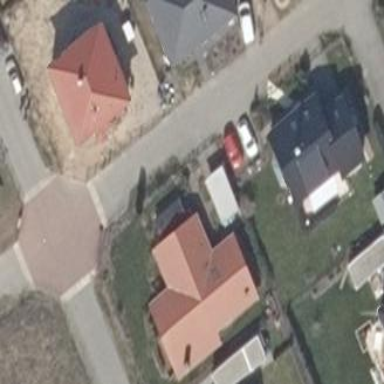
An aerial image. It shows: House with multiple parts.